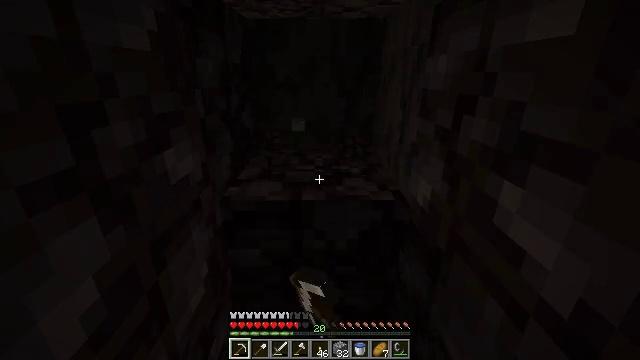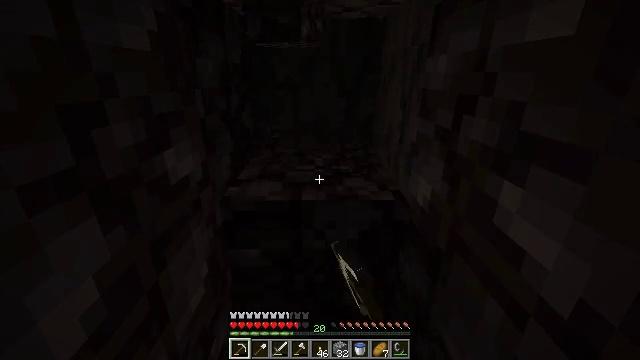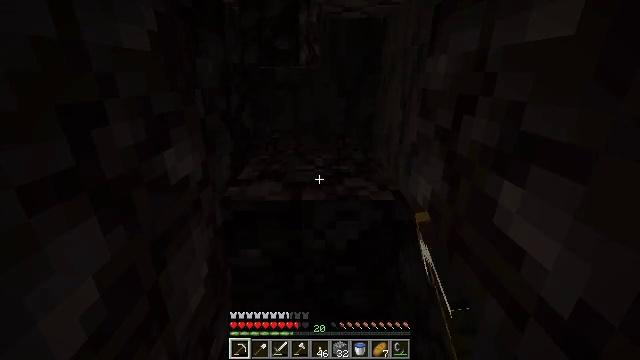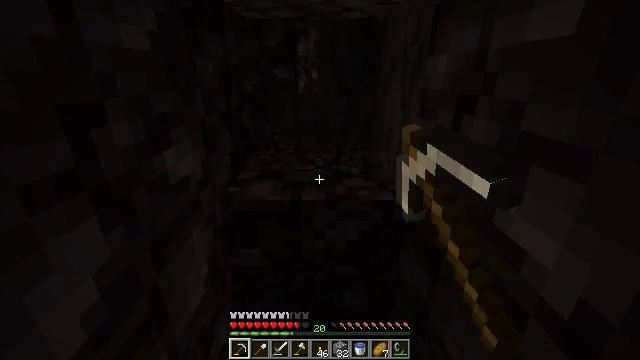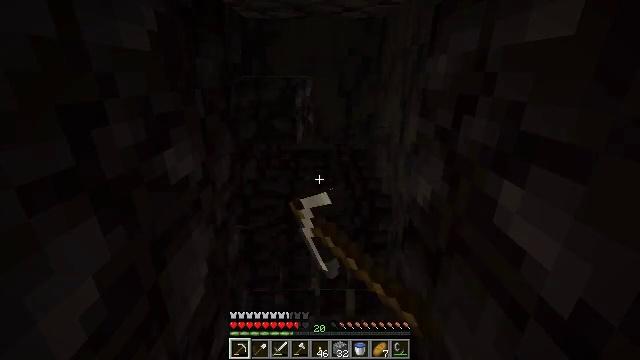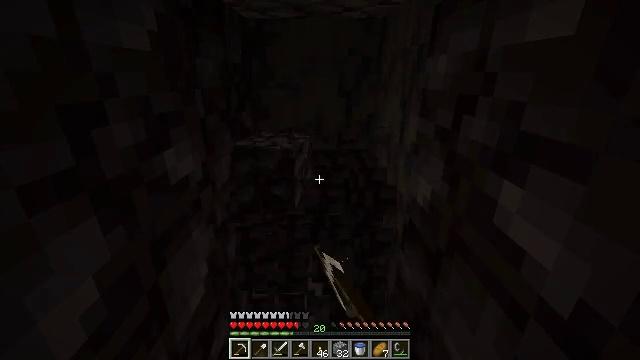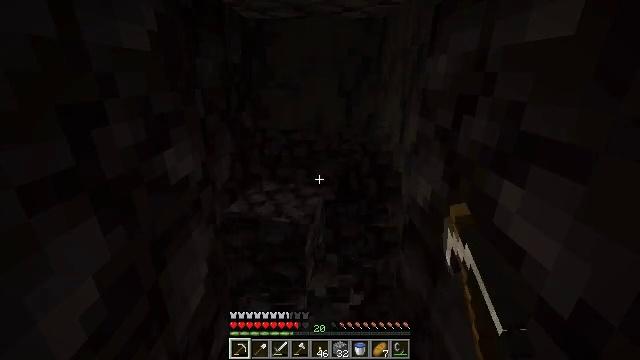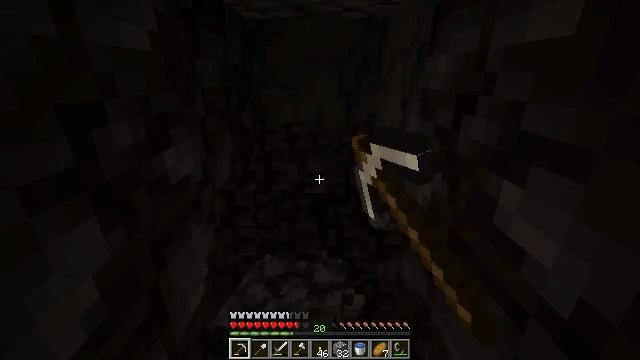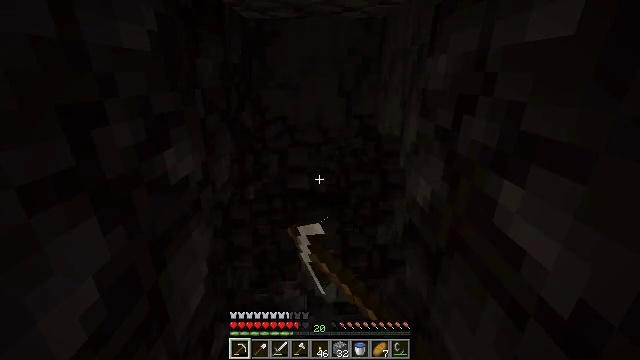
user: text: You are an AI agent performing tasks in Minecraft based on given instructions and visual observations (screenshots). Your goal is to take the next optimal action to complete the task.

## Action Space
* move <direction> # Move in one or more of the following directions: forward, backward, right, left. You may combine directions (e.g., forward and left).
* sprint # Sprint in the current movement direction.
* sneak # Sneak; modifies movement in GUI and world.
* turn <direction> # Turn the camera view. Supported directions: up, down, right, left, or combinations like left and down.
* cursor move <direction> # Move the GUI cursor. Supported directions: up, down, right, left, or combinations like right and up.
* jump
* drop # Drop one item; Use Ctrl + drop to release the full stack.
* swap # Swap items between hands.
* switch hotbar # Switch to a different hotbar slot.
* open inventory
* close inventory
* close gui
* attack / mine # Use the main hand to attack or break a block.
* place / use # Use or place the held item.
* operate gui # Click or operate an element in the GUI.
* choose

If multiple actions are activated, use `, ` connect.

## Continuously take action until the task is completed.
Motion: motion action
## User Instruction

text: Gather blackstone for crafting.
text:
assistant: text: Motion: attack / mine
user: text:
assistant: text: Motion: attack / mine
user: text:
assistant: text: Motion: attack / mine
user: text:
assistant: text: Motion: attack / mine
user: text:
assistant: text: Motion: attack / mine
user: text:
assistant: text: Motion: attack / mine
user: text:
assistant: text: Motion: attack / mine
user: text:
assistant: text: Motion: attack / mine
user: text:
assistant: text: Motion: attack / mine